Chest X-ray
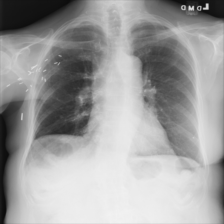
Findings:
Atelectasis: negative
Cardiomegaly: negative
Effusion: negative
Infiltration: negative
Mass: negative
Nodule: negative
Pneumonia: negative
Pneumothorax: negative
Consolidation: negative
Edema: negative
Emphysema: negative
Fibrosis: negative
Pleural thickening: negative
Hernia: negative